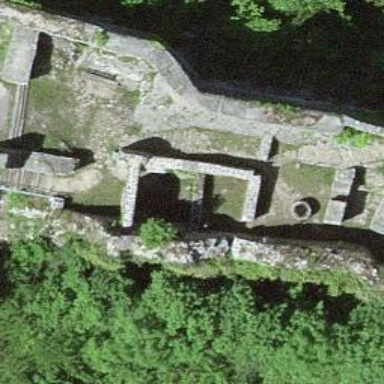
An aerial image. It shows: The historic ruins of castle with castle walls.